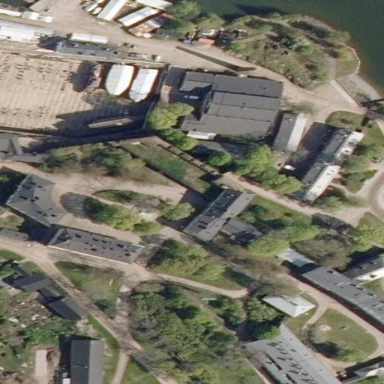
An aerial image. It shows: Historic castle building.